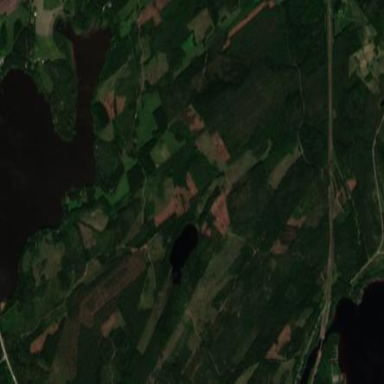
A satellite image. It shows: Bog wetland.